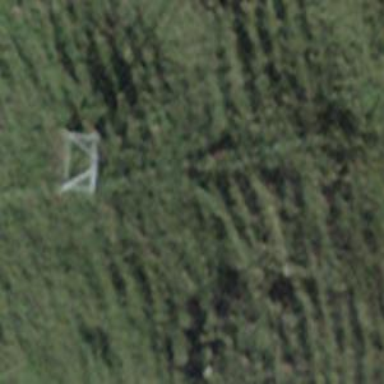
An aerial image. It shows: Pylon used for aerialway.